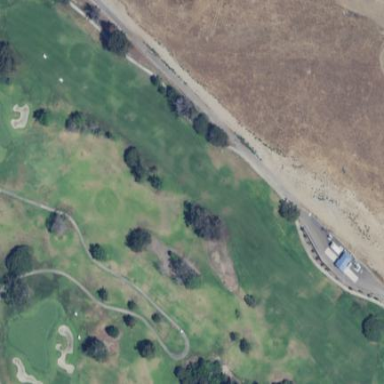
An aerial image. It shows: Scenic golf fairway.